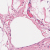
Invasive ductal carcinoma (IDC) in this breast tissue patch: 0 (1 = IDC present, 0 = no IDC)